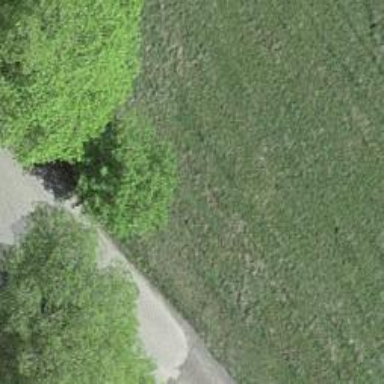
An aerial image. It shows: Beautiful tree in nature.